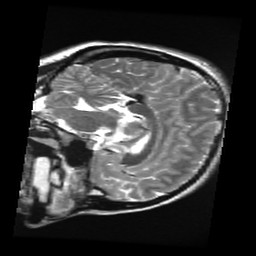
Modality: T2w
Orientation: sagittal
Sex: female
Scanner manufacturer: ge
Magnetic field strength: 3 T
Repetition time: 5 s
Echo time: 0.101 s